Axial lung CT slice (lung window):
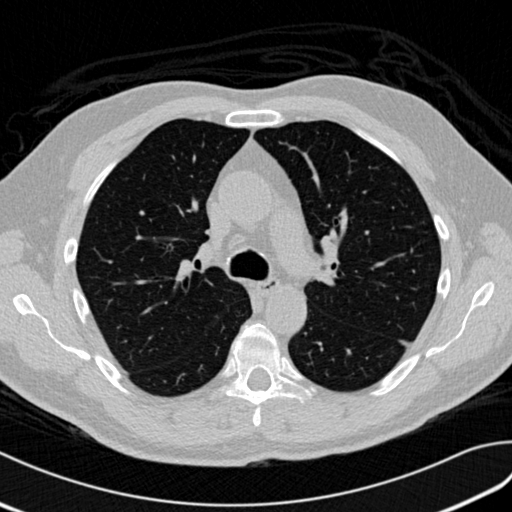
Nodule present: no